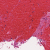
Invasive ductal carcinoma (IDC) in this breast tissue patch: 0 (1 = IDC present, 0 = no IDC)